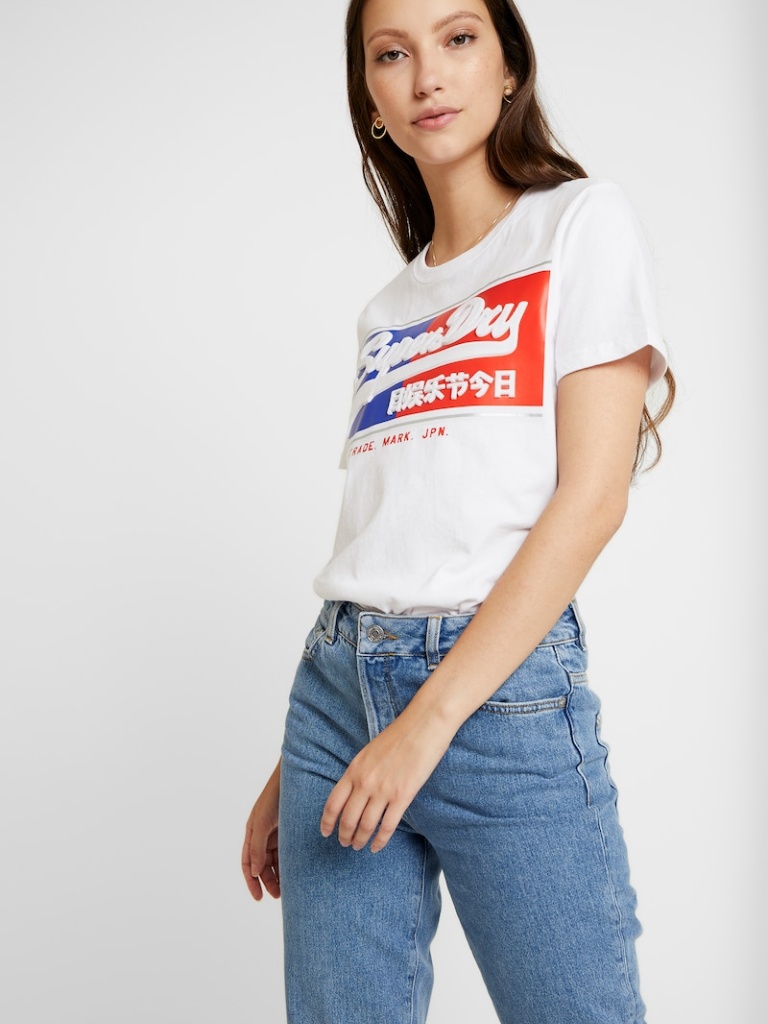
cotton relaxed short sleeve hip length French Tucked crew t-shirt